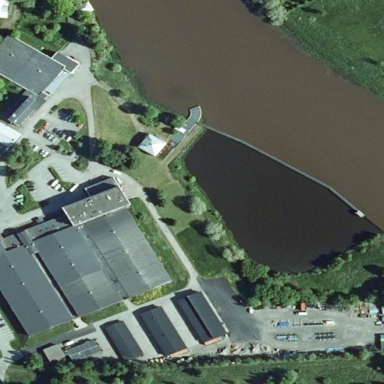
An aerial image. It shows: Industrial area with water works.